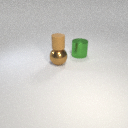
large green metal cylinder to the right of large brown metal sphere